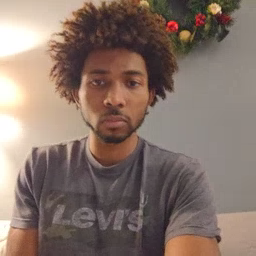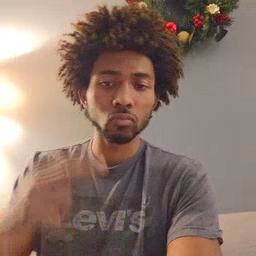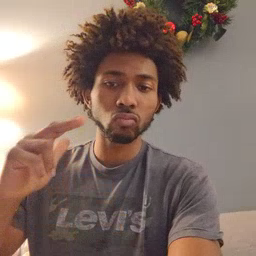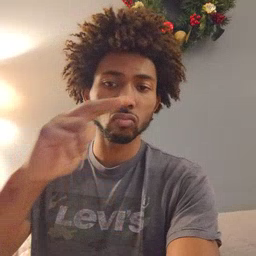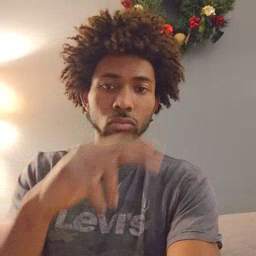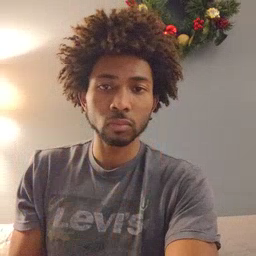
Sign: helicopter